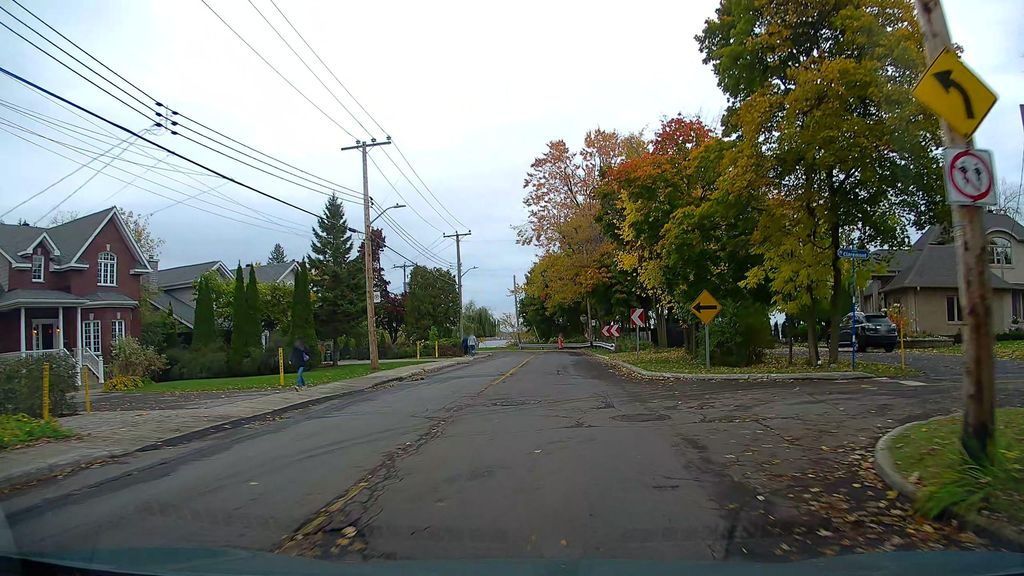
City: montreal